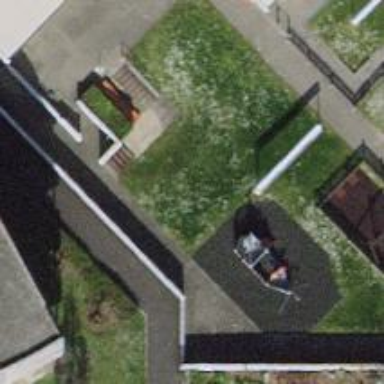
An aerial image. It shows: Playground area for leisure activities on the land.